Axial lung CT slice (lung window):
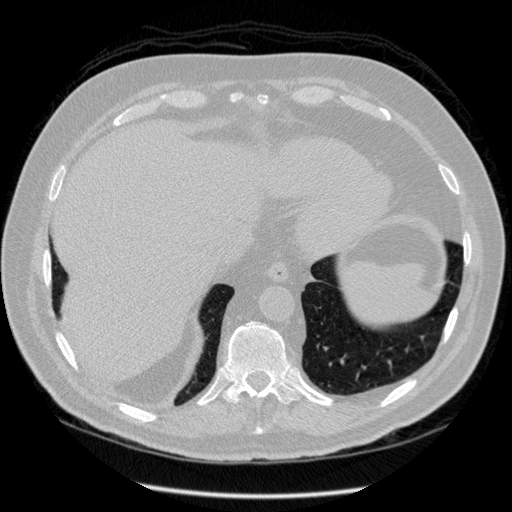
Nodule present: no